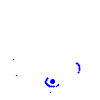
Particle: pion